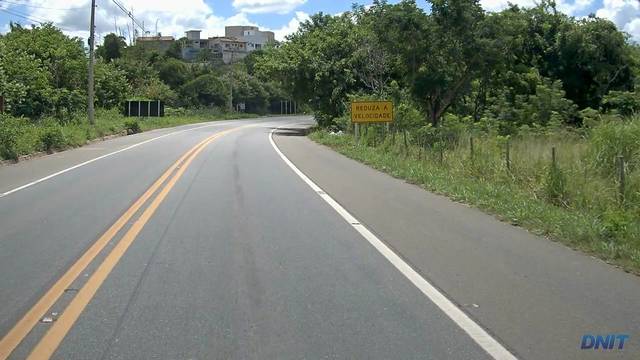
Region: Brazil
Coordinates: -18.839, -41.966